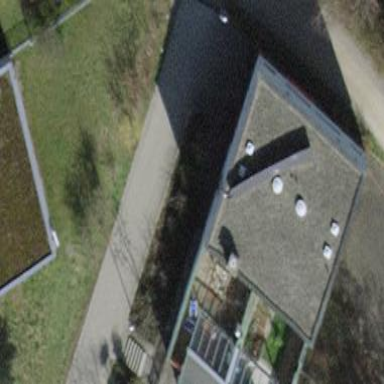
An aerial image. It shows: Flat-roofed public building.